Aerial crown-view tile of a tropical tree (Barro Colorado Island, Panama), acquired 20241216:
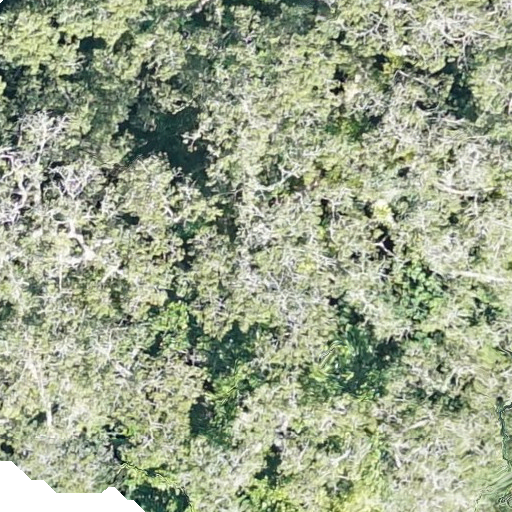
Species: Ceiba pentandra
GBIF accepted scientific name: Ceiba pentandra
Crown area: 689.109 m²